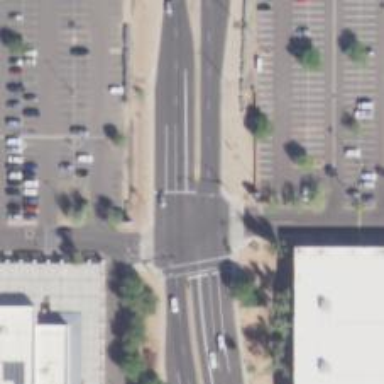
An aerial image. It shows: Solid stop line on the road.